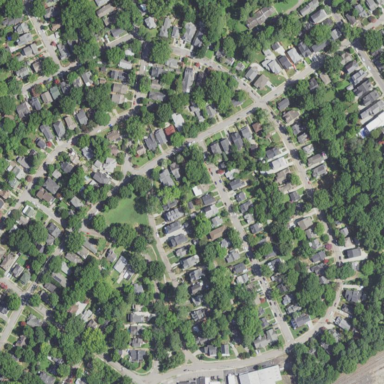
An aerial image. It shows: Residential area within neighborhood.